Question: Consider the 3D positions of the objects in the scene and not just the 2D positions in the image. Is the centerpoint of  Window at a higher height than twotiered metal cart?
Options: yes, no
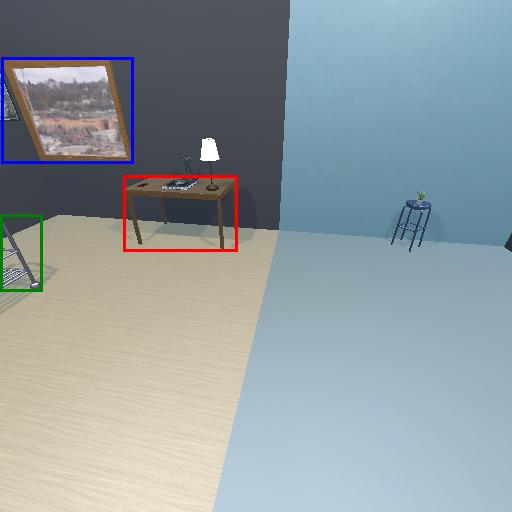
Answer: yes